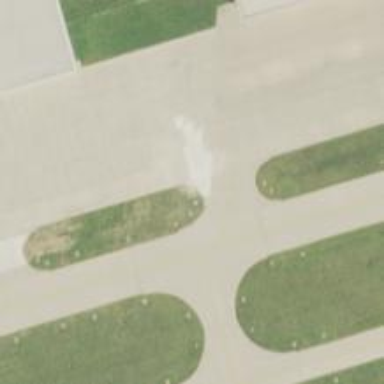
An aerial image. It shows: Image of taxiway at airport.